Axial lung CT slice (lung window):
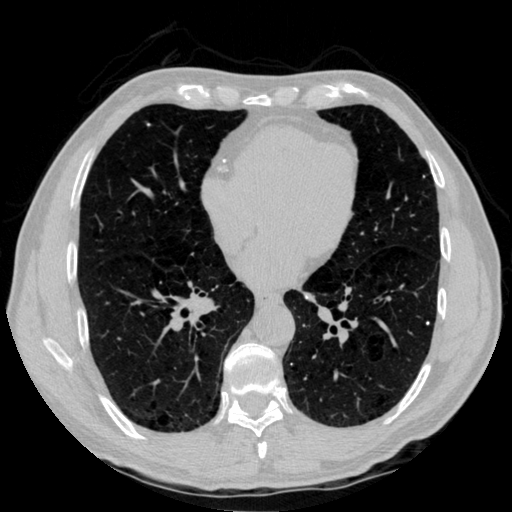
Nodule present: no